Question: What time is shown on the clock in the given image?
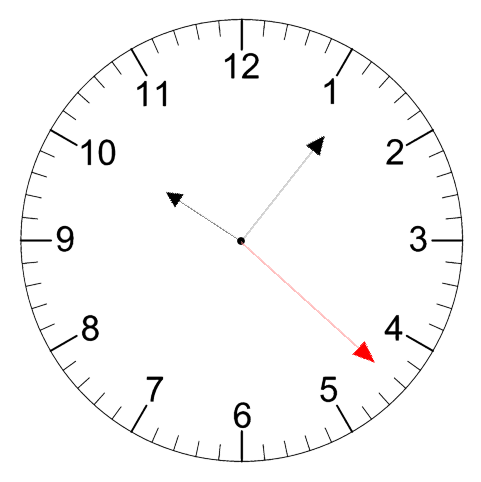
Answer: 10:06:22